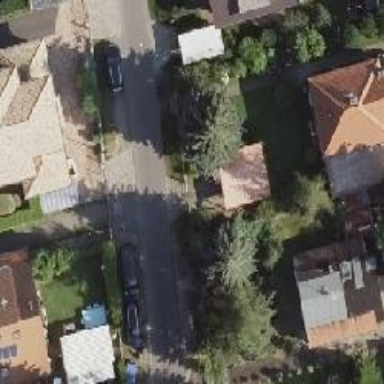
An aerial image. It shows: Residential road with asphalt surface.